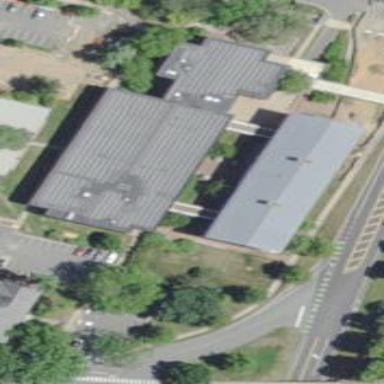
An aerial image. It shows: Building with flat roof.